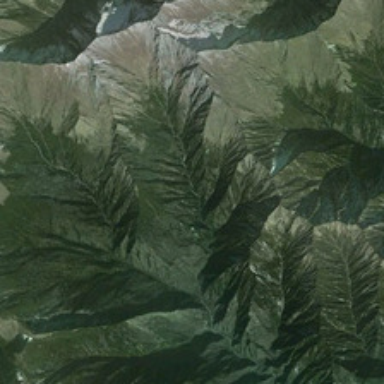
There is snow on the mountainpeak in the shade of mountain .